Aerial crown-view tile of a tropical tree (Barro Colorado Island, Panama), acquired 20241216:
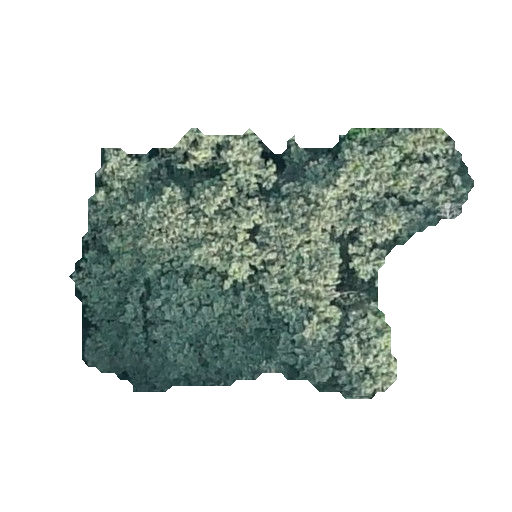
Species: Guazuma ulmifolia
GBIF accepted scientific name: Guazuma ulmifolia
Crown area: 115.629 m²